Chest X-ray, PA view. Patient: 73 years old, sex M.
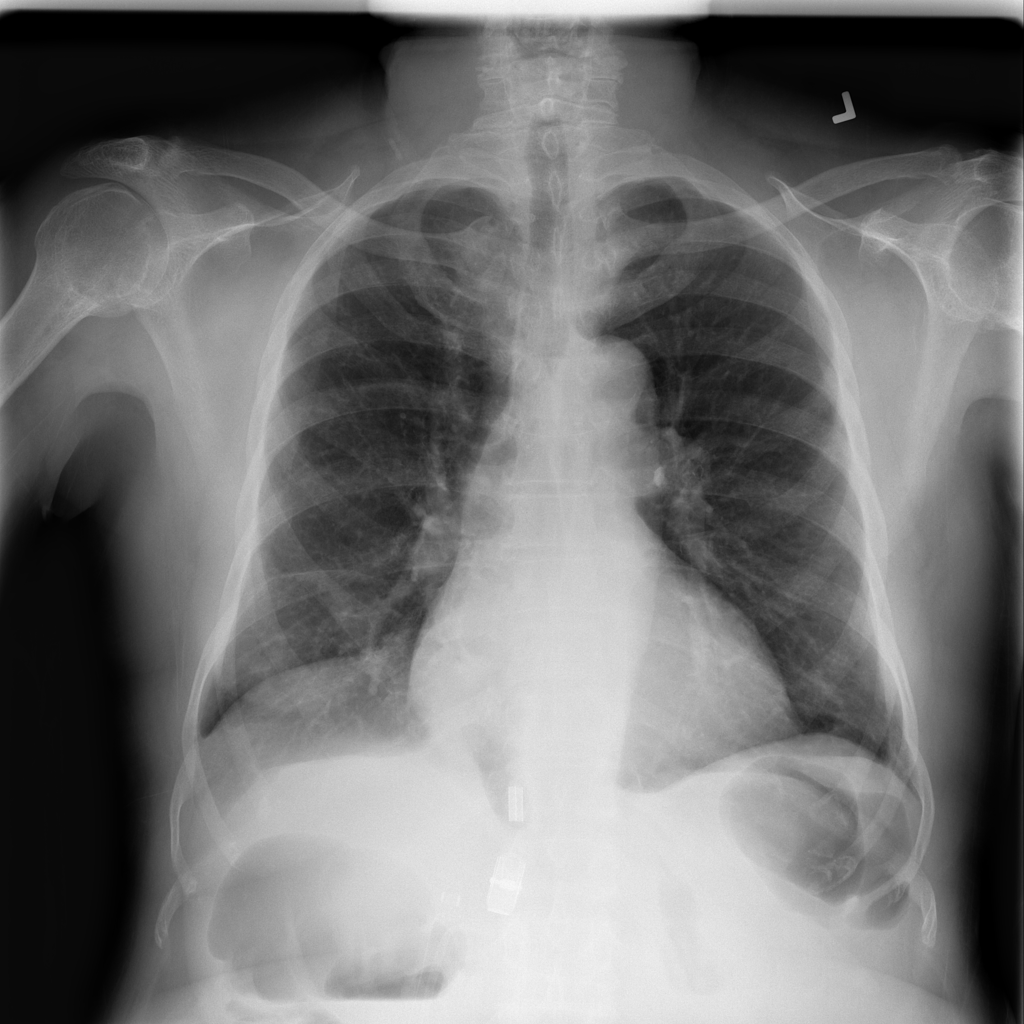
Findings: No Finding